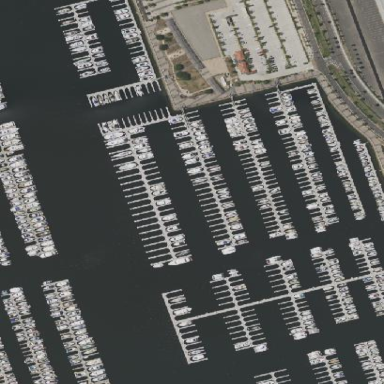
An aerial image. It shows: Marina on leisure land.